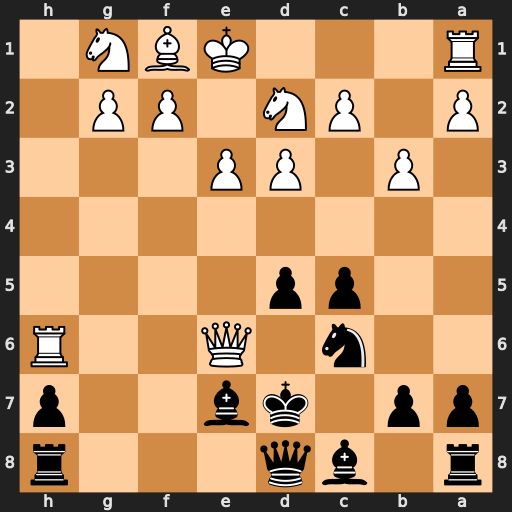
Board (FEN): r1bq3r/pp1kb2p/2n1Q2R/2pp4/8/1P1PP3/P1PN1PP1/R3KBN1
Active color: b
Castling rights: Q
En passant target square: -
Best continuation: Ke8 Rxh7 Bxe6 Rxh8+ Bf8